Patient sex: M
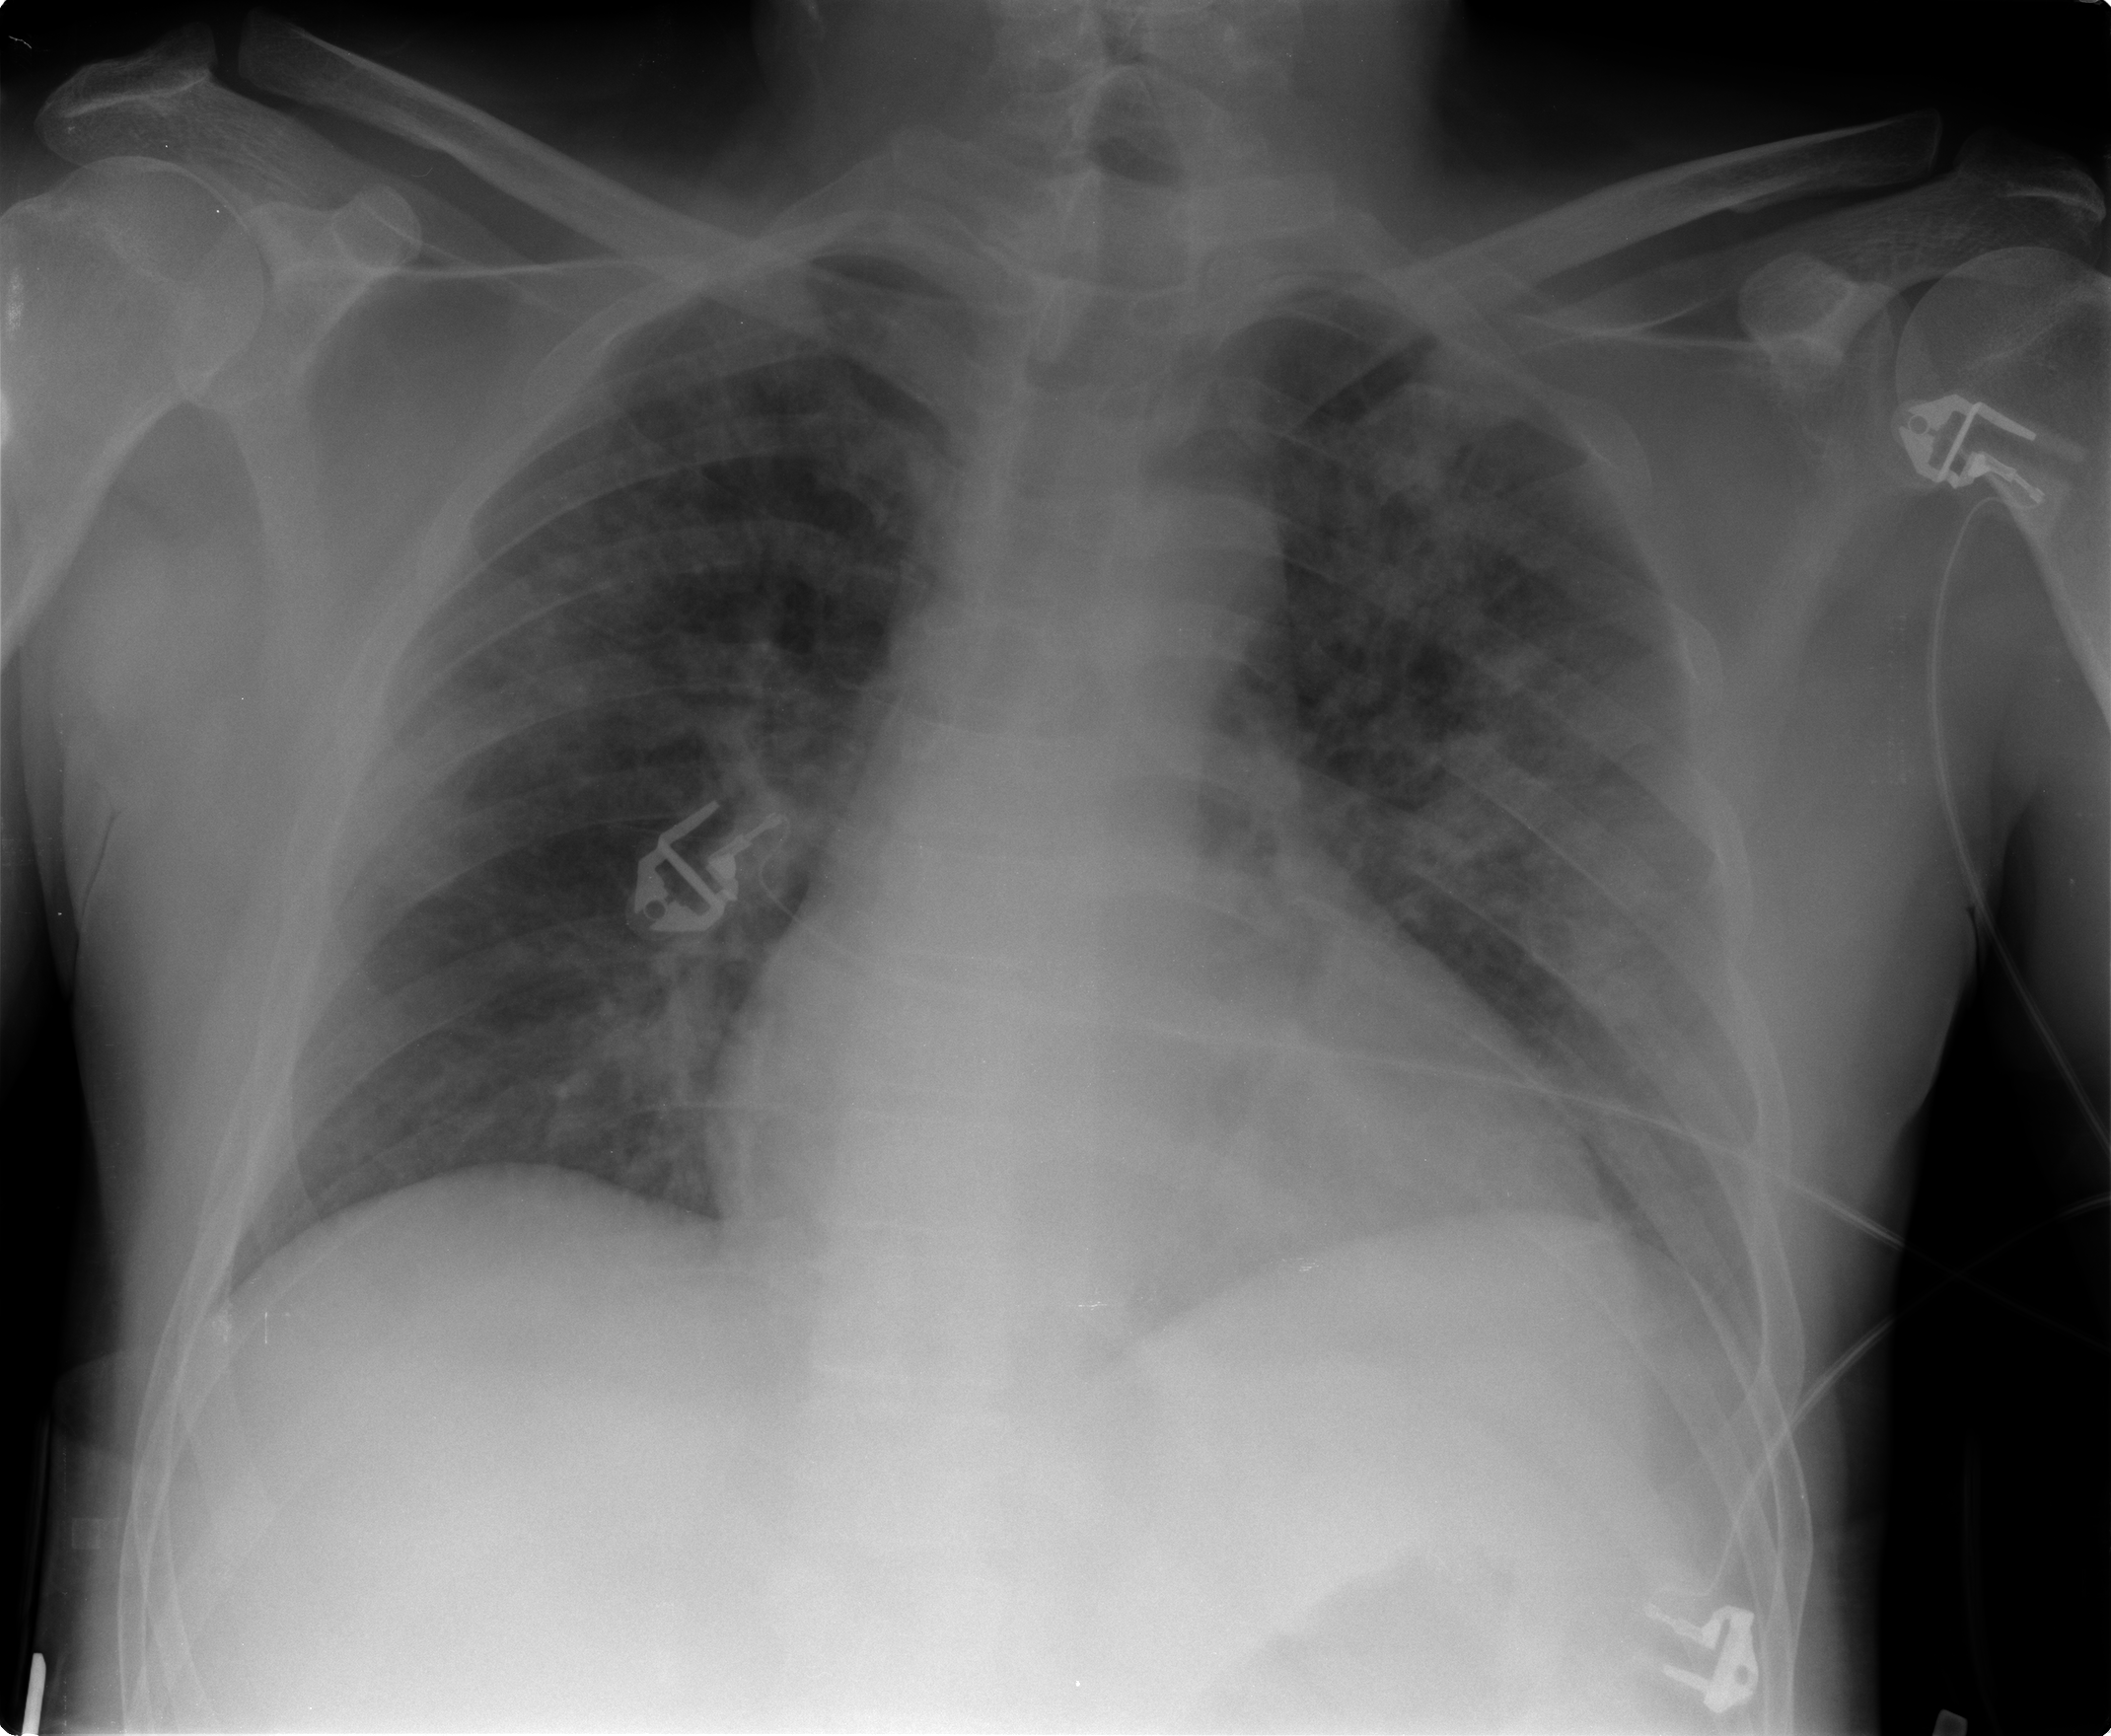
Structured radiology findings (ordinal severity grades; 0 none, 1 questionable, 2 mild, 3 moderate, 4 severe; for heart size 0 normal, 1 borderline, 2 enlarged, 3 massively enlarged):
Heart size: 1
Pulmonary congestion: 2
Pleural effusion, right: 0
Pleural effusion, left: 0
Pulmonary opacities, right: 2
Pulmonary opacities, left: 2
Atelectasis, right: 0
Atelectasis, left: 0